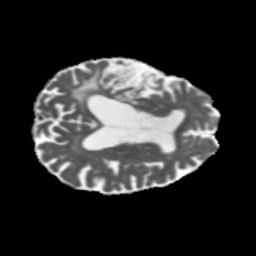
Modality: MD
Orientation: axial
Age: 68
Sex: male
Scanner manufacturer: siemens
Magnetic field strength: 3 T
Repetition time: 5.47 s
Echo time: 0.0854 s